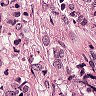
Metastatic tissue present: yes